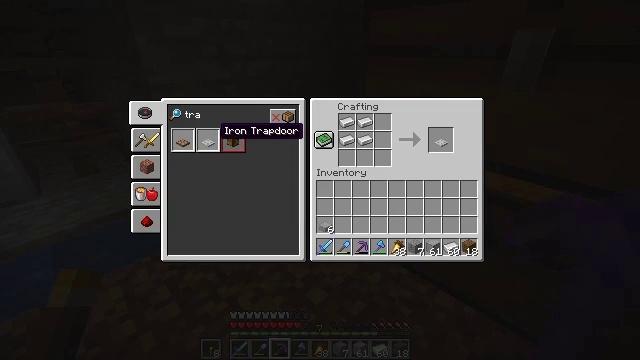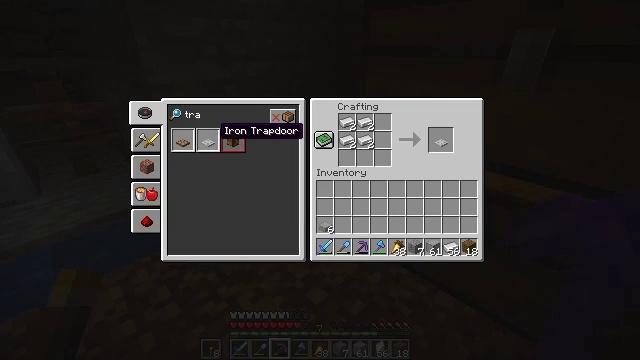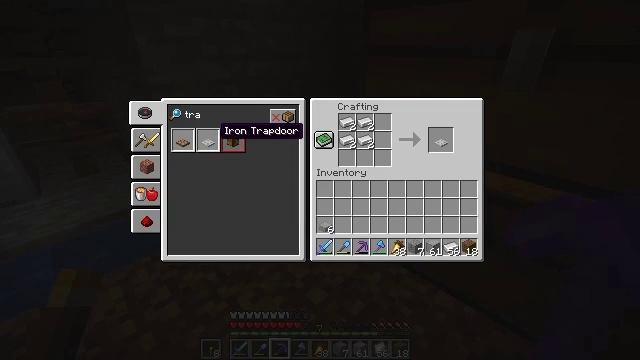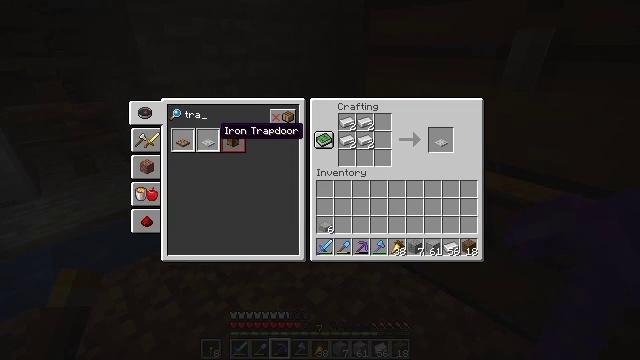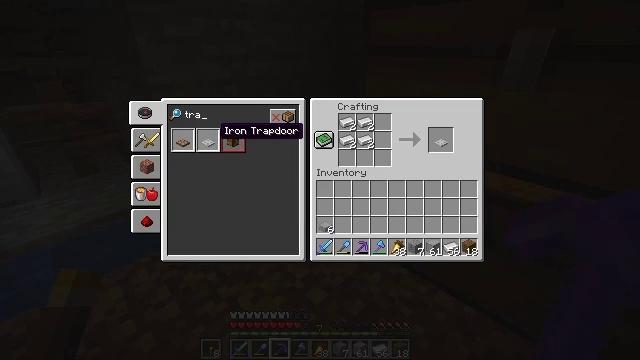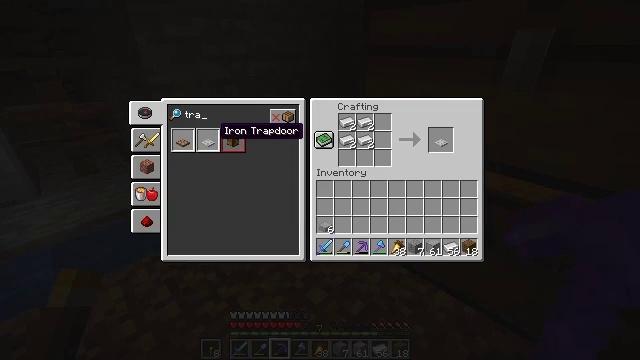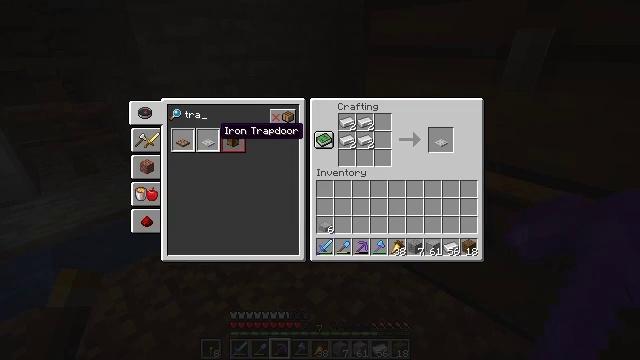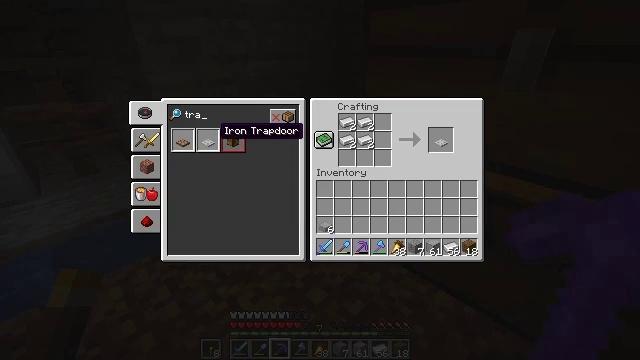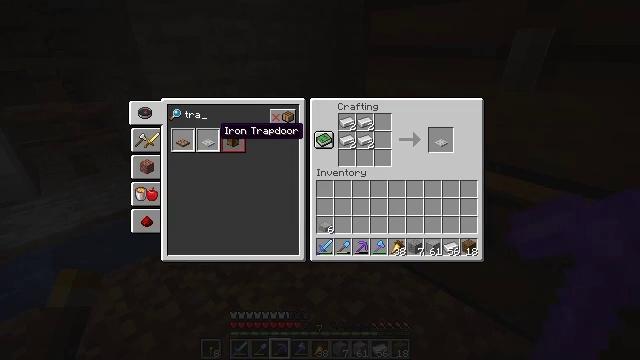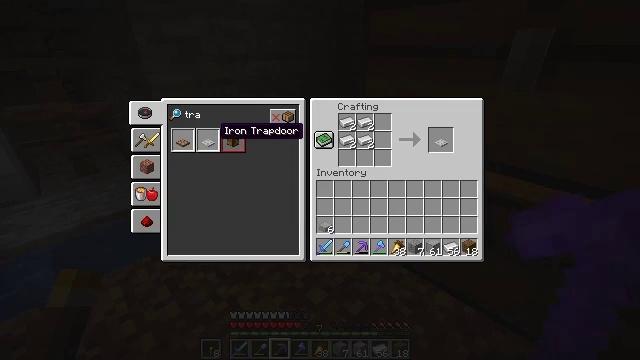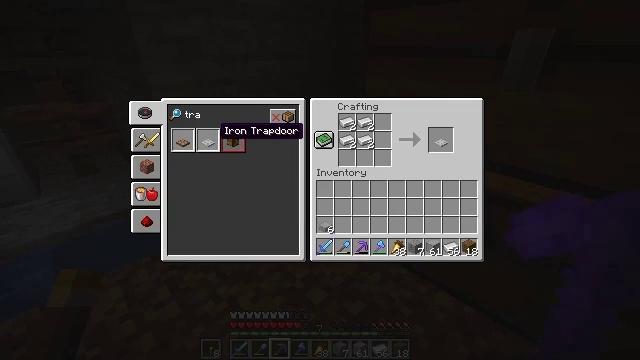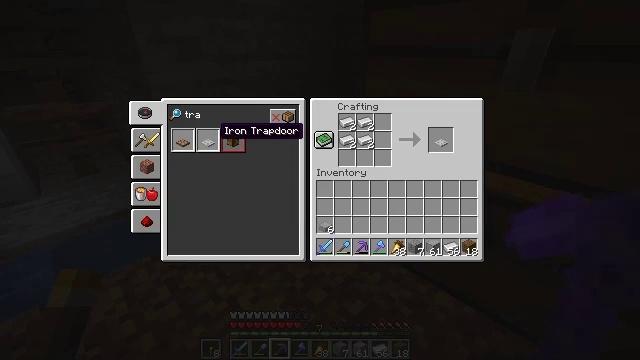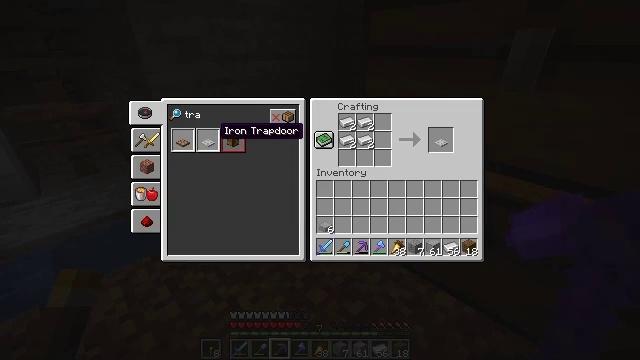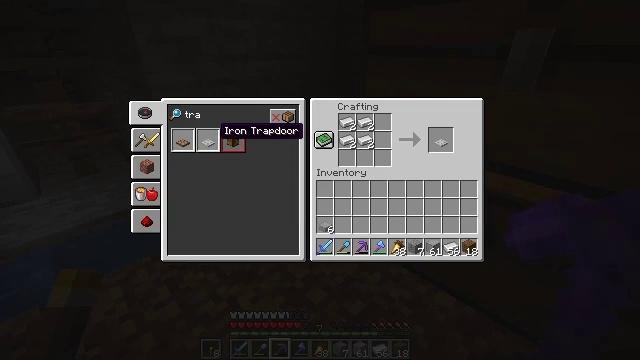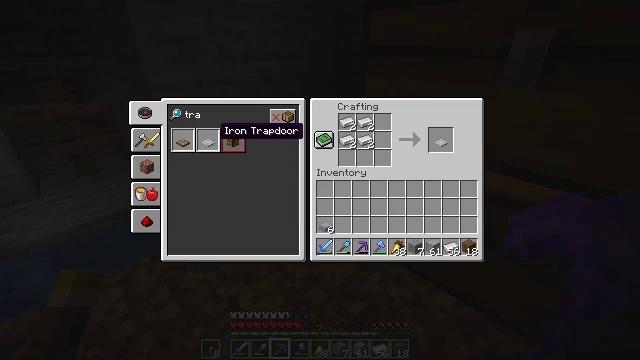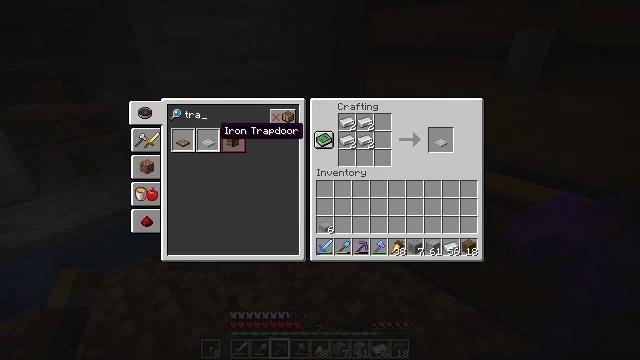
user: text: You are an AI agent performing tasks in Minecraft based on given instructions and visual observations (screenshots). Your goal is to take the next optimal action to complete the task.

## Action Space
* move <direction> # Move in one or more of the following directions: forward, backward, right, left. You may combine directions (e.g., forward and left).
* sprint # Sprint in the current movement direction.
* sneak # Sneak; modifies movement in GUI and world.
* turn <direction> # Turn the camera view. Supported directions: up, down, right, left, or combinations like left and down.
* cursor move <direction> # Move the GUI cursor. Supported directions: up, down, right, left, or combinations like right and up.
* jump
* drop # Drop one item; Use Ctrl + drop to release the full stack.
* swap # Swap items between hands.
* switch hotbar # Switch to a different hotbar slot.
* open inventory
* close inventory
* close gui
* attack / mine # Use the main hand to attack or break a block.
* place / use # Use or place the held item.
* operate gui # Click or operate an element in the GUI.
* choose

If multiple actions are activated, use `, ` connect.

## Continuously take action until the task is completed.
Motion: motion action
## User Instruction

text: Open a crafting table to craft an iron trapdoor.
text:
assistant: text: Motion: no_op
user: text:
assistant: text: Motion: no_op
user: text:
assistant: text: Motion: no_op
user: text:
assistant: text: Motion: no_op
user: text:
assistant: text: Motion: no_op
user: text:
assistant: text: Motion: no_op
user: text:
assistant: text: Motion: no_op
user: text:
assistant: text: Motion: no_op
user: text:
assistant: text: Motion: no_op
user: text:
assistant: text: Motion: no_op
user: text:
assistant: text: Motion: attack / mine
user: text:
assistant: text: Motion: attack / mine
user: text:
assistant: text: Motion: no_op
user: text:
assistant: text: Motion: no_op
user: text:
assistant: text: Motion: no_op
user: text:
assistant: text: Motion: no_op
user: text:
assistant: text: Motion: no_op
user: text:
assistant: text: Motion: no_op
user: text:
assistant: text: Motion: turn right and down
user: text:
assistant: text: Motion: turn right and down
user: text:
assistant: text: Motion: turn right and down
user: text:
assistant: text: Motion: turn right
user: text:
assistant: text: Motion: no_op
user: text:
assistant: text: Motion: turn up
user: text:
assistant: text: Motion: turn up
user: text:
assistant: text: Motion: sneak, turn left and up
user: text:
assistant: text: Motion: sneak, turn left and up
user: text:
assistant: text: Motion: sneak
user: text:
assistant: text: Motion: sneak
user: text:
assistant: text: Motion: sneak